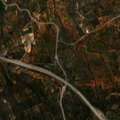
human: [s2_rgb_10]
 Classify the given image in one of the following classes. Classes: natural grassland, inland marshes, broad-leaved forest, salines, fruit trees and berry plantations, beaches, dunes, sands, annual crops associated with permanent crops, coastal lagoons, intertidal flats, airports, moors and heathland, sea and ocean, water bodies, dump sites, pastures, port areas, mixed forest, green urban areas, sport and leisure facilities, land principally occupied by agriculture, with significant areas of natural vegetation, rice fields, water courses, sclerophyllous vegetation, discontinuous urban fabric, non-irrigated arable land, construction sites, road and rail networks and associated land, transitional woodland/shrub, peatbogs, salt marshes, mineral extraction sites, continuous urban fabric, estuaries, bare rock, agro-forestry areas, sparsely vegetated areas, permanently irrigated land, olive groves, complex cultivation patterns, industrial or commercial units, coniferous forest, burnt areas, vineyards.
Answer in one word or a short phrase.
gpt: annual crops associated with permanent crops, land principally occupied by agriculture, with significant areas of natural vegetation